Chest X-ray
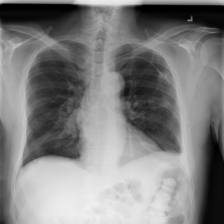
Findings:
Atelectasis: positive
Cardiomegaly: negative
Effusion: positive
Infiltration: negative
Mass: negative
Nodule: negative
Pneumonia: negative
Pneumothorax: negative
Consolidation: negative
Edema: negative
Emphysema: negative
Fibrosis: negative
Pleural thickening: negative
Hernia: negative